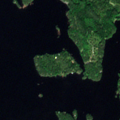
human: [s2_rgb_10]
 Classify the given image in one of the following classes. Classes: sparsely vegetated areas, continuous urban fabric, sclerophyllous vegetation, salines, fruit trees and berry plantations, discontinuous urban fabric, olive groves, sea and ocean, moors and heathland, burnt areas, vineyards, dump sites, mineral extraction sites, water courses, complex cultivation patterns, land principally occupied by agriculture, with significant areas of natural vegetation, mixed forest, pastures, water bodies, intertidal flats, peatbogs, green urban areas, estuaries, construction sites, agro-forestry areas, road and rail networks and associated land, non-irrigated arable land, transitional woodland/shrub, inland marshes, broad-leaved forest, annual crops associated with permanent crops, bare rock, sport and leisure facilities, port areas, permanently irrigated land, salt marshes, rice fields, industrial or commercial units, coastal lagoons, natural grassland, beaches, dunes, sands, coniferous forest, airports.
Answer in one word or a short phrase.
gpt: coniferous forest, water bodies